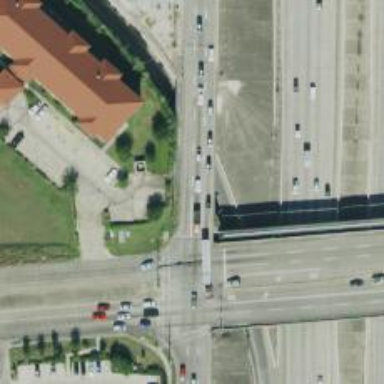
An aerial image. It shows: There is secondary road bridge with frontage road.